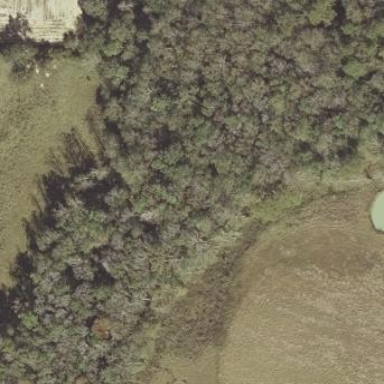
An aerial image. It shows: Swampy wetland area.